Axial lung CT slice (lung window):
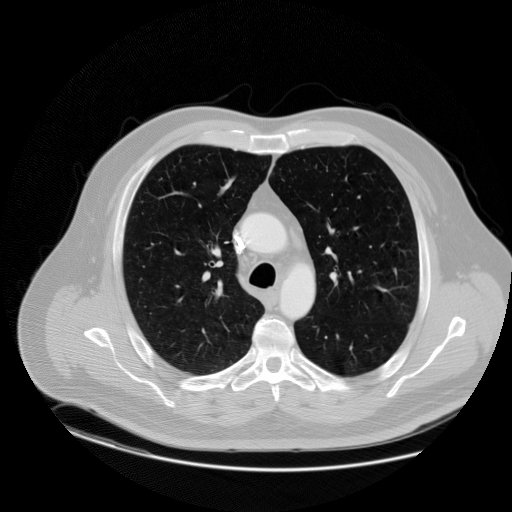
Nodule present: no